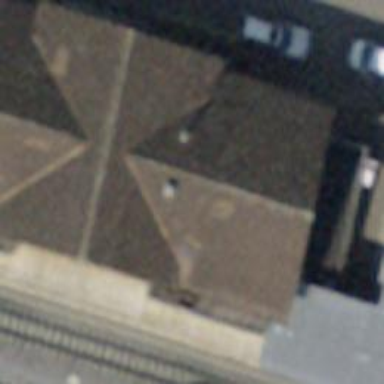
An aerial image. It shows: Train station building.